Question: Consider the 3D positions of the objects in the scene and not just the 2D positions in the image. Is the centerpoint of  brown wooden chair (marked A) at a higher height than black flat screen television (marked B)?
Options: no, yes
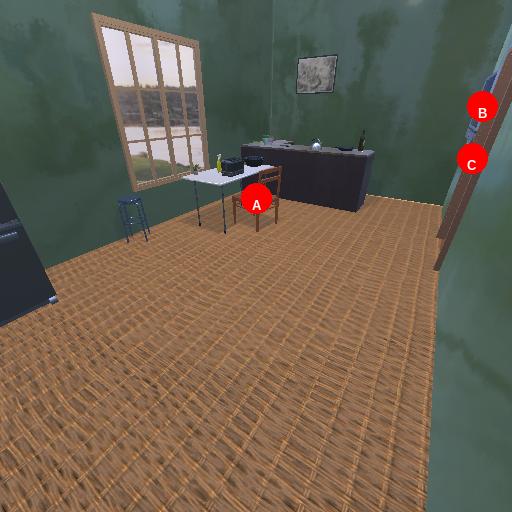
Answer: no